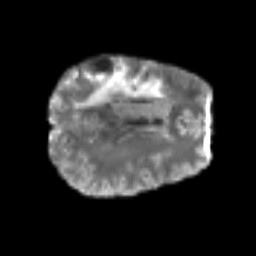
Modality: T2w
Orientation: axial
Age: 43
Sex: male
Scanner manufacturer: siemens
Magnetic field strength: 3 T
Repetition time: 6.1 s
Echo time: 0.101 s